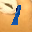
Label: 1